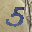
Label: 5